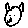
Label: cat